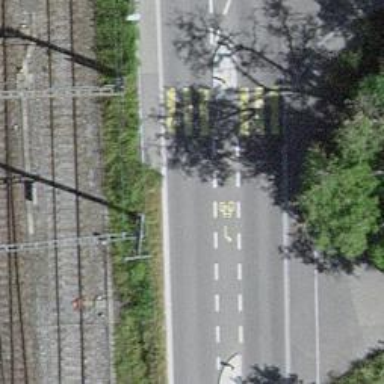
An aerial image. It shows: Zebra crossing on the road.